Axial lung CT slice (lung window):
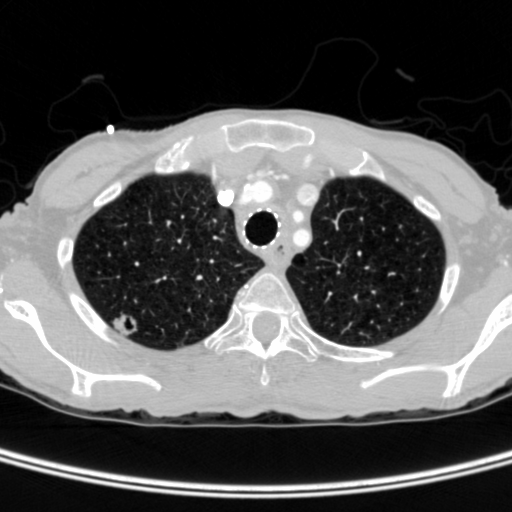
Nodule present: yes
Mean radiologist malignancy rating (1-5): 4.667